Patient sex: F
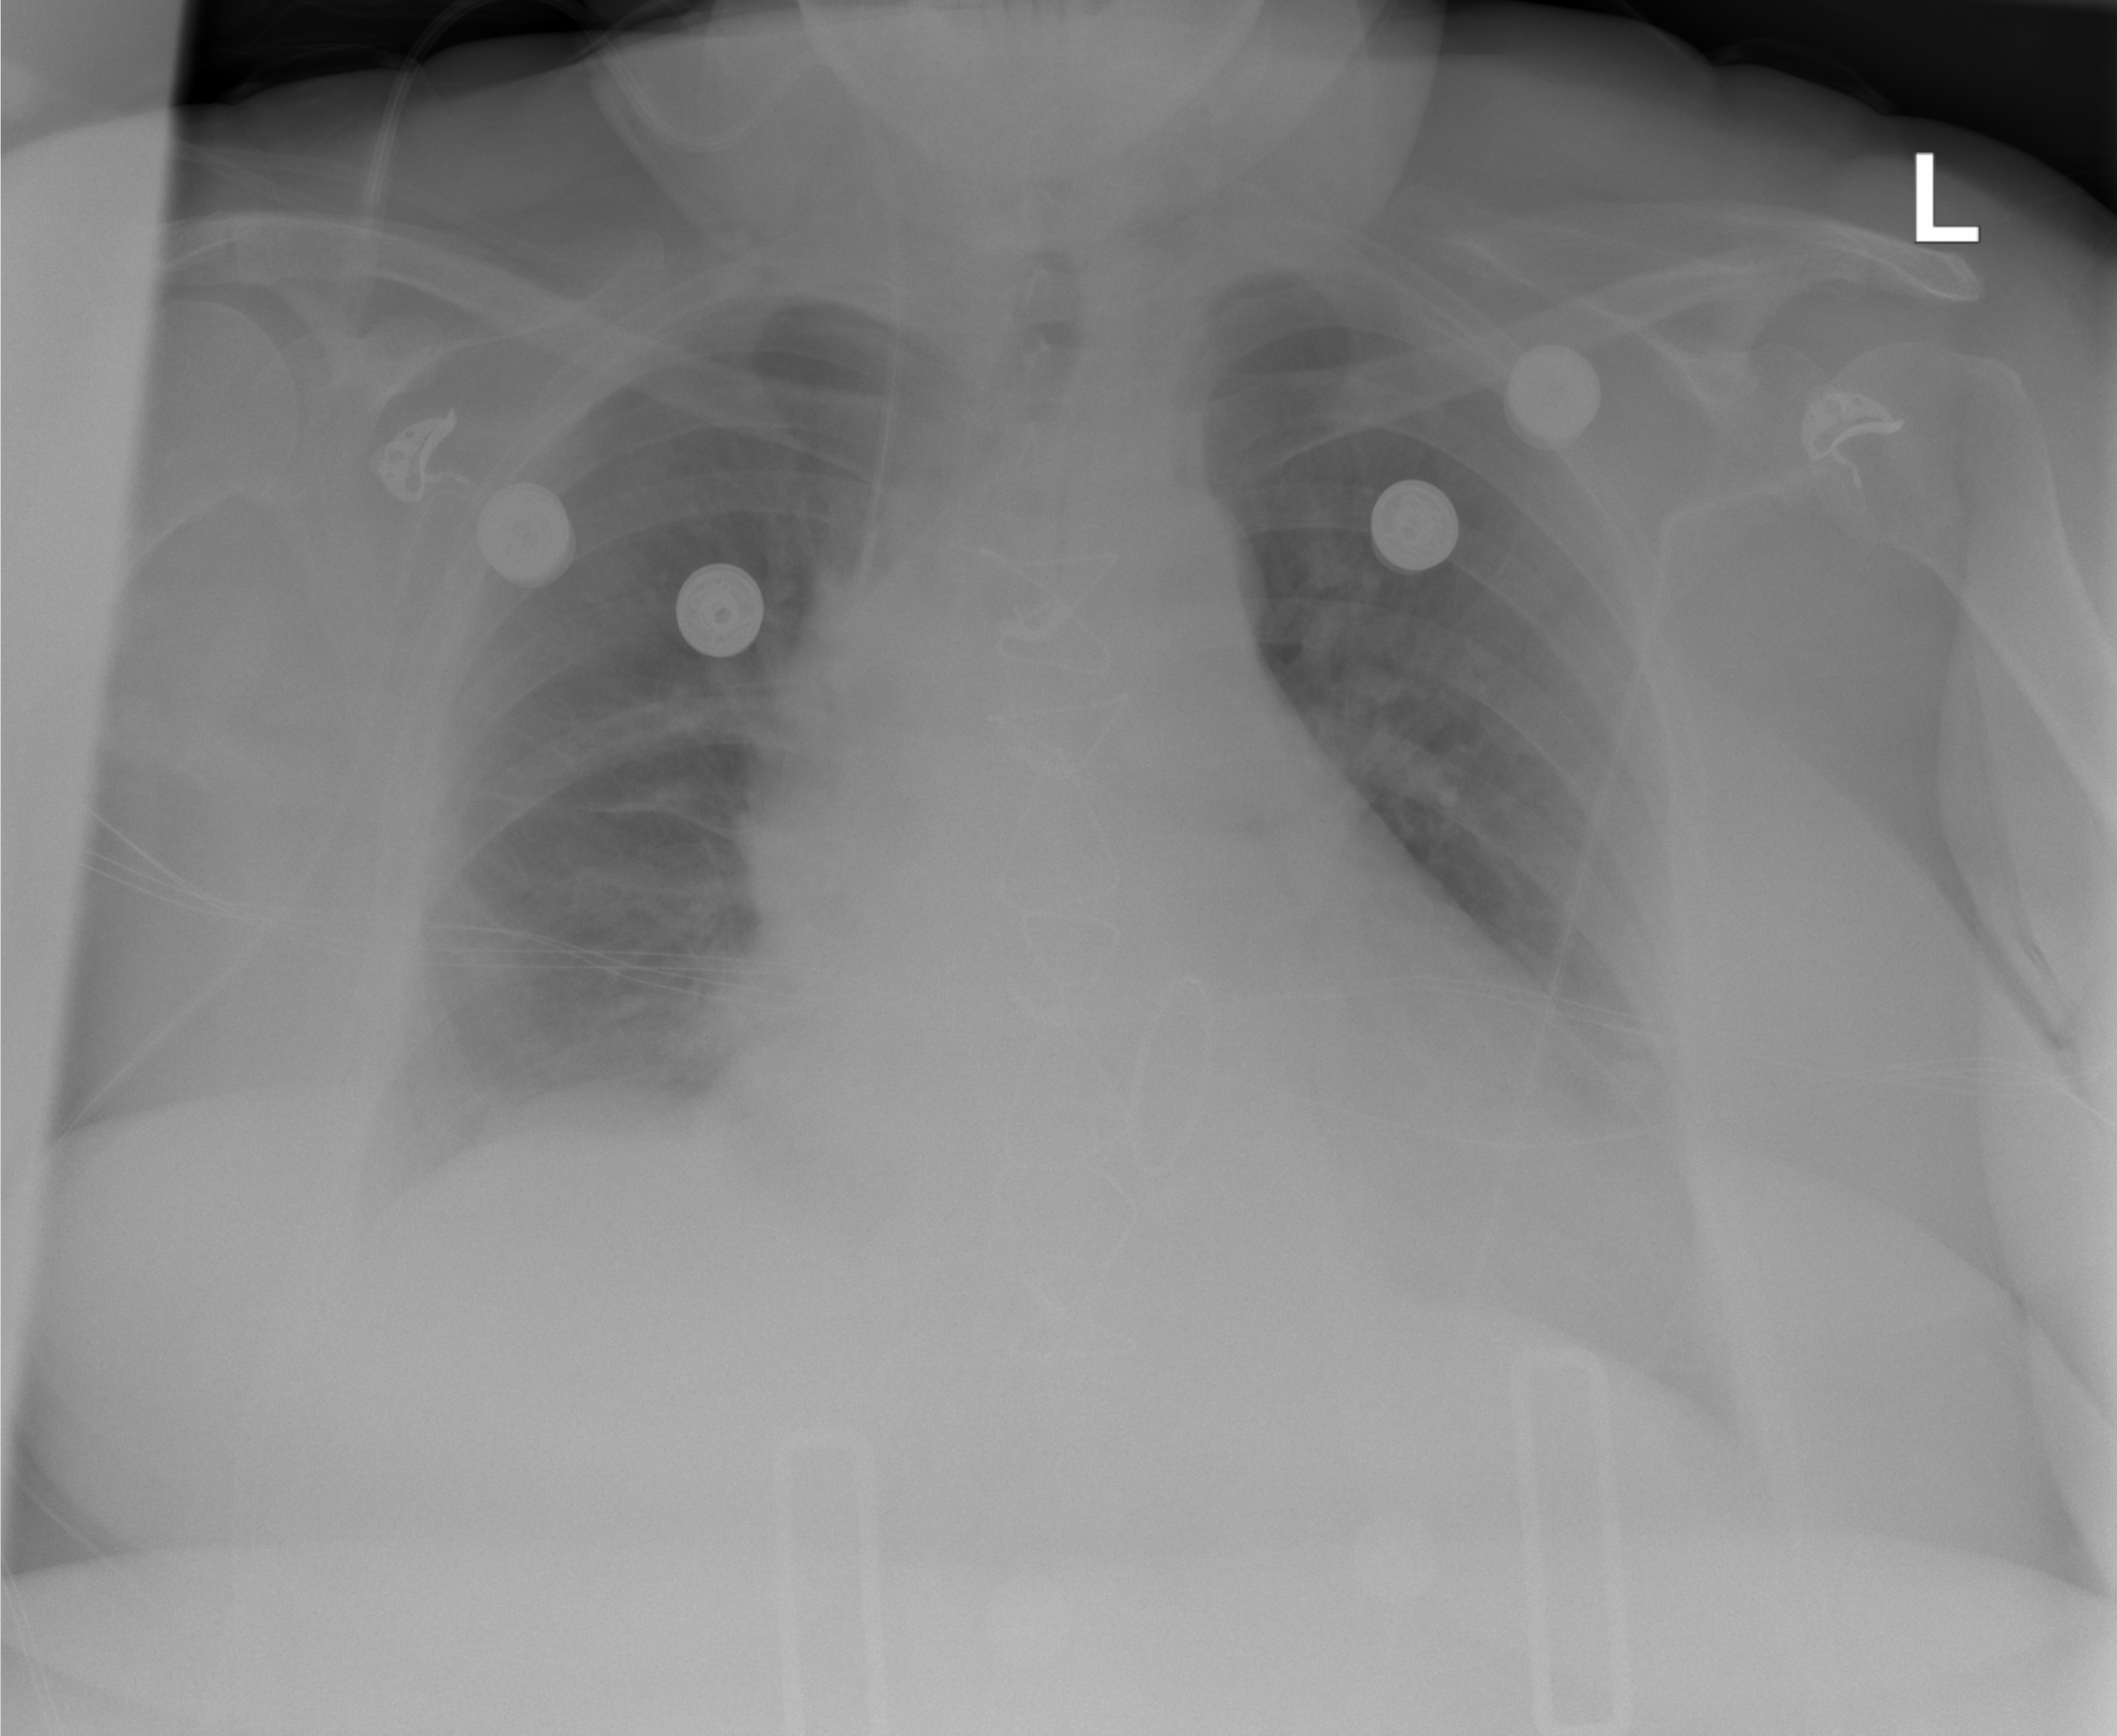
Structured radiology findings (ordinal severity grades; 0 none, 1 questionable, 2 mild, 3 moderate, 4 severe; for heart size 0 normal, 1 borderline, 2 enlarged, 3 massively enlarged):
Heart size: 2
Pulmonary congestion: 2
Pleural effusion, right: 2
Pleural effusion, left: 0
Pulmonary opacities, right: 0
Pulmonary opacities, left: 0
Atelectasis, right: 2
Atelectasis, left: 2